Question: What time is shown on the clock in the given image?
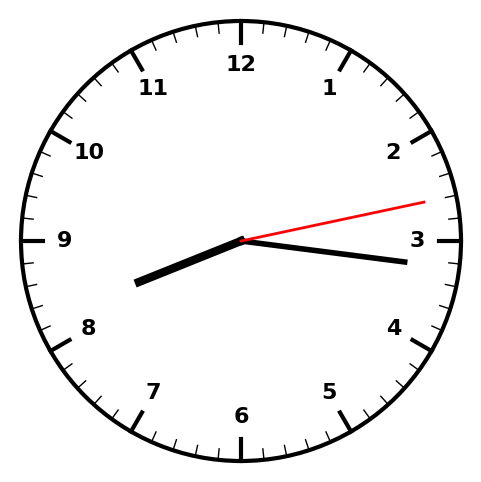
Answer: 08:16:13